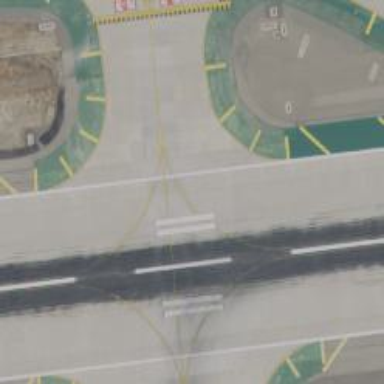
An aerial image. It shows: Image of taxiway at airport.